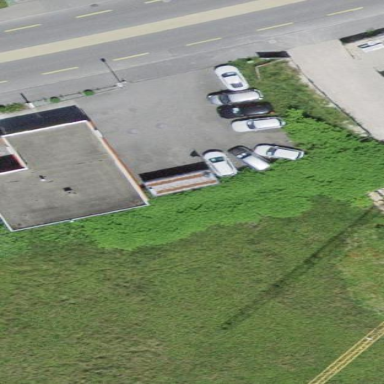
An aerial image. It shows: View of roof of building.